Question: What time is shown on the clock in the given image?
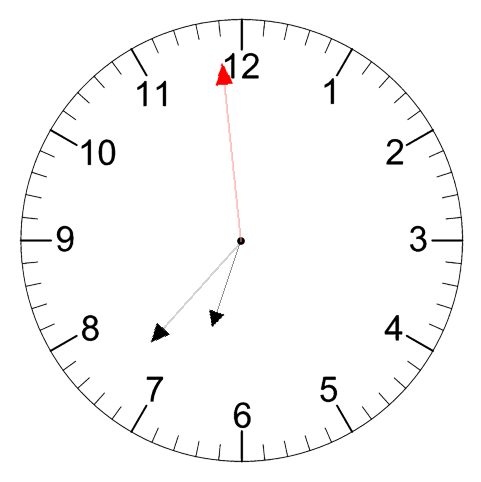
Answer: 06:36:59